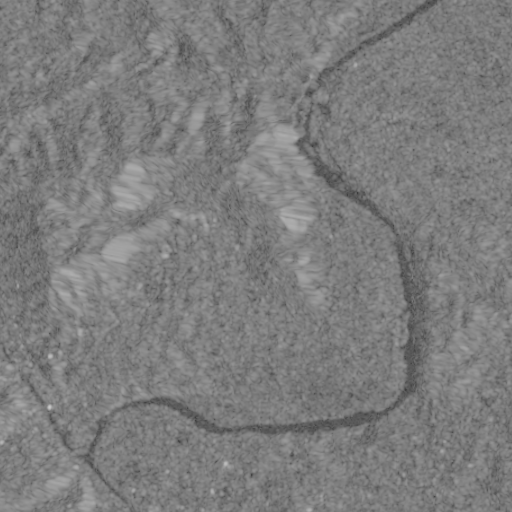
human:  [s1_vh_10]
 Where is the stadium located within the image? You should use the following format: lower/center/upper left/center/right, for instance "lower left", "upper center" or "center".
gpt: The stadium is located in the lower right of the image.
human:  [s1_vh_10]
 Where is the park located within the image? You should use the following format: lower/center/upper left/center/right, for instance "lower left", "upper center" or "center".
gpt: There is no park in the image.

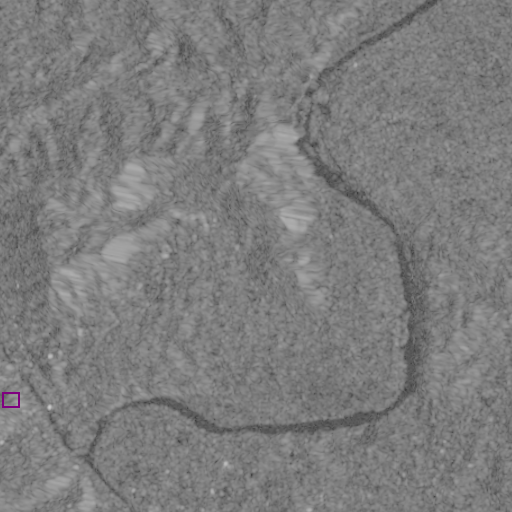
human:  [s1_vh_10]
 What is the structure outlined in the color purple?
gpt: The structure outlined in purple is a park.
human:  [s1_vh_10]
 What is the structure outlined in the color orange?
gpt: There is no orange outline.